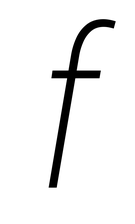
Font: Roboto-Italic_Condensed_ExtraLight_Italic